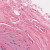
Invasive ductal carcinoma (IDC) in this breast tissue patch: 0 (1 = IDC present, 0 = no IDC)